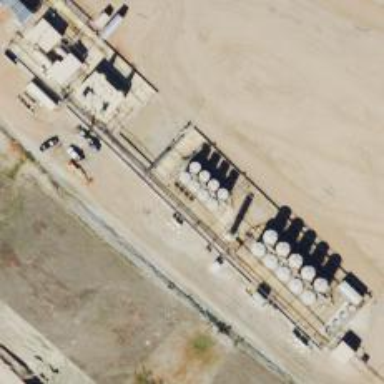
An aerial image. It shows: Storage tank that is man-made.